Breast ultrasound image
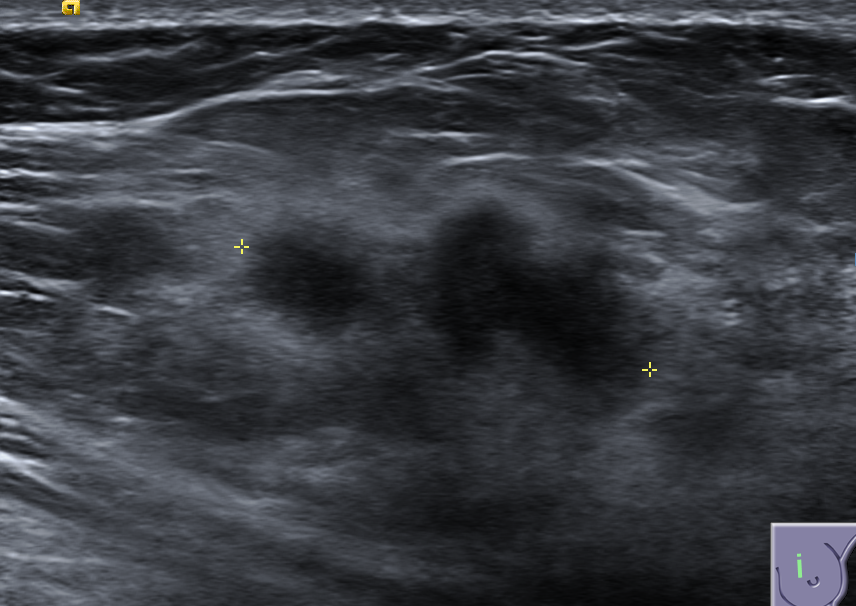
Diagnosis: malignant